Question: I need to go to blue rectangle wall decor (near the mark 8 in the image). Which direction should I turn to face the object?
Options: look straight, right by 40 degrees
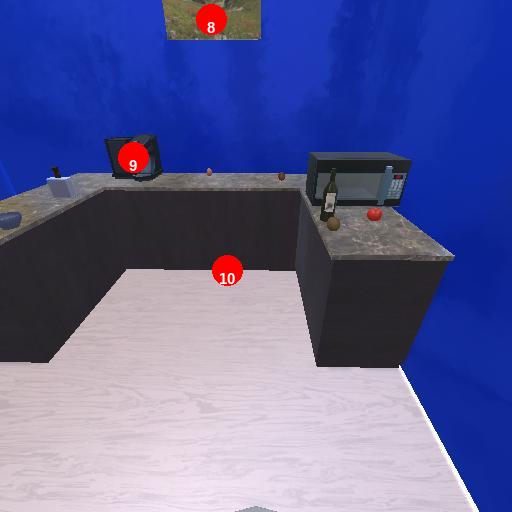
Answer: look straight